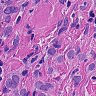
Metastatic tissue present: yes